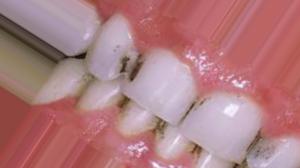
Condition: Tooth Discoloration